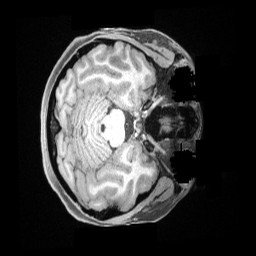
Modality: T1w
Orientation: axial
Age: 28
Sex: female
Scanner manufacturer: siemens
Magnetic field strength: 3 T
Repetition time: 2.3 s
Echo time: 0.00186 s